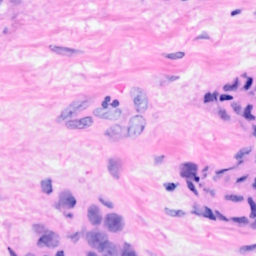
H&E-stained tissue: Breast